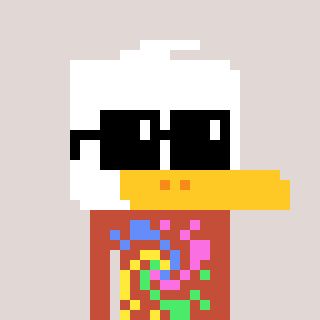
a pixel art character with square black sunglasses, a duck-shaped head and a rust-colored body on a warm background